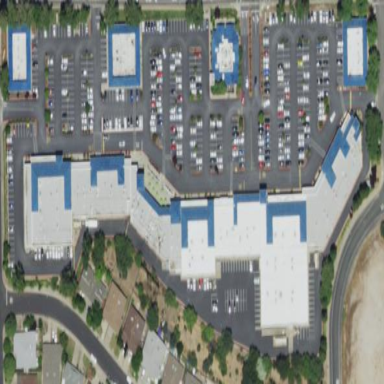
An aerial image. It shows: Commercial area.